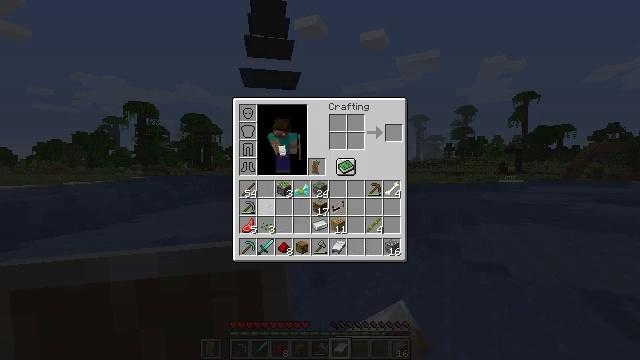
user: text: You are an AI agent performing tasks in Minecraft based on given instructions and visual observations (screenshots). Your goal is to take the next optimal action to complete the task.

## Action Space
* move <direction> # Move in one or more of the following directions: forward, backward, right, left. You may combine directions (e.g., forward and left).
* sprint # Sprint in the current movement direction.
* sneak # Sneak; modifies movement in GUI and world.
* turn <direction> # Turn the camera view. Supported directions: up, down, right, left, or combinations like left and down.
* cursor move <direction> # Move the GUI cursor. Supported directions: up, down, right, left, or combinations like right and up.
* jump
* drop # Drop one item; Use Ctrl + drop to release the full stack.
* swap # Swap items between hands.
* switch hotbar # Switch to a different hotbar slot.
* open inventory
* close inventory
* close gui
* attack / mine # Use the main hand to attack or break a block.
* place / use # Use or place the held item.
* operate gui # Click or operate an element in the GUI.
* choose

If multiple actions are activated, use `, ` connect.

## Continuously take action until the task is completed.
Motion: motion action
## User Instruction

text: Remove a stone sword from the inventory.
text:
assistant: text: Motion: sprint